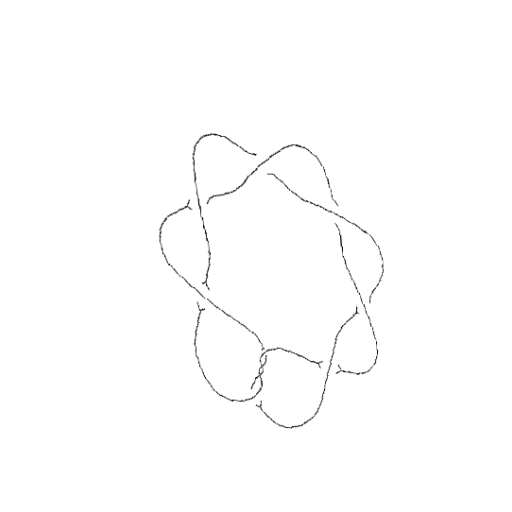
Crossing number: 10